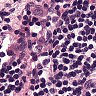
Metastatic tissue present: no